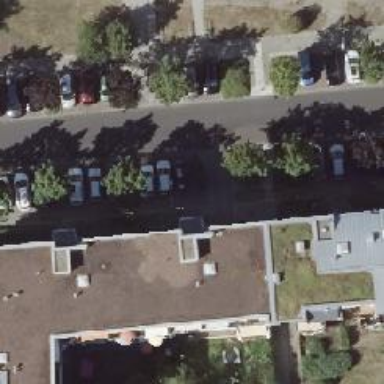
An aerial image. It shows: Sidewalk along the footway.